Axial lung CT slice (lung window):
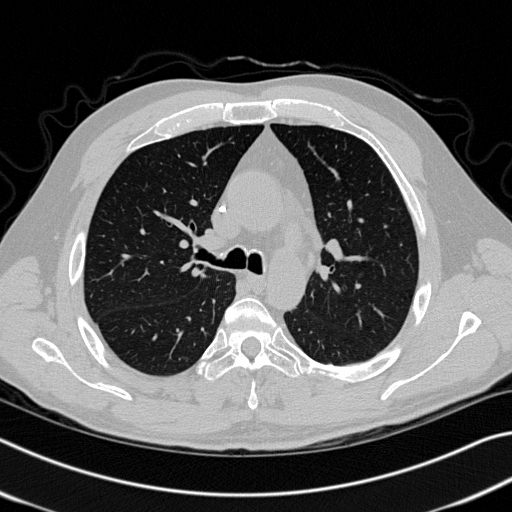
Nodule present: no